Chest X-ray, PA view. Patient: 62 years old, sex M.
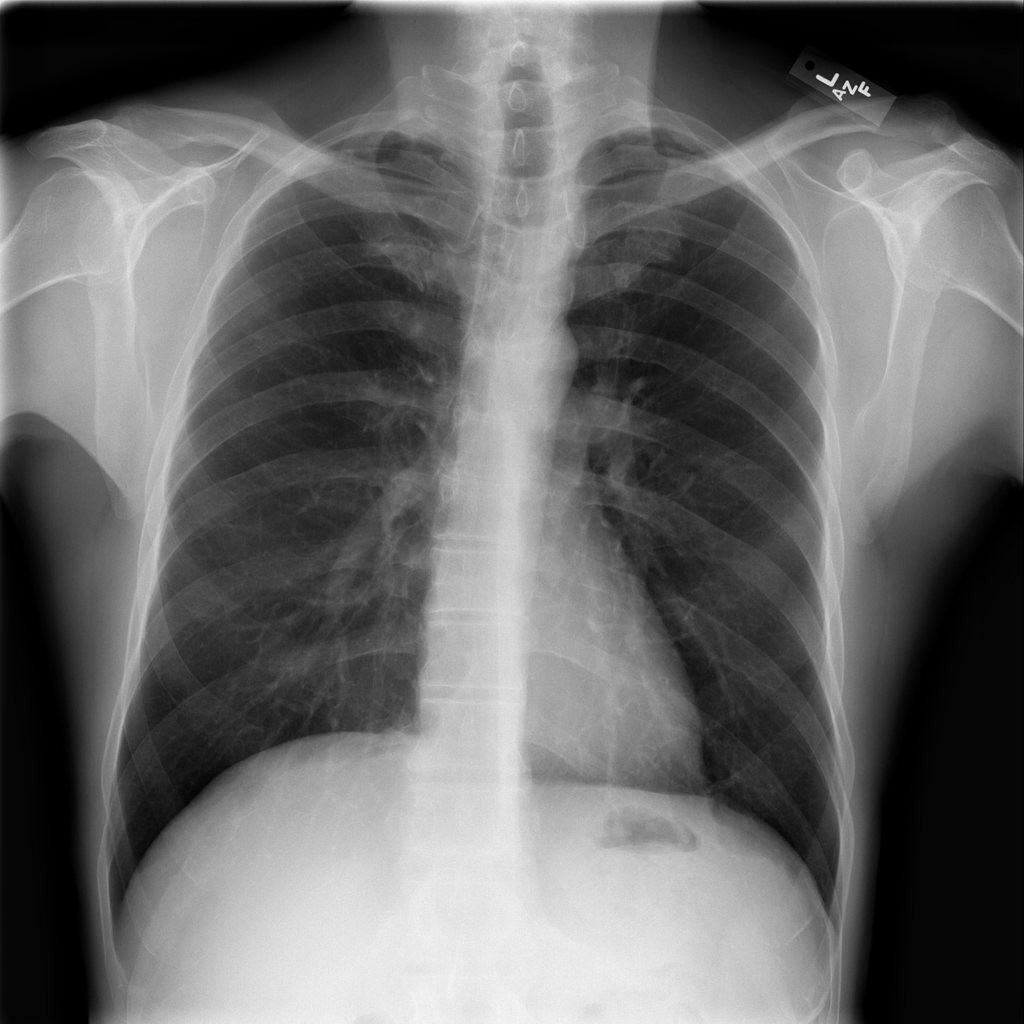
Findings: No Finding